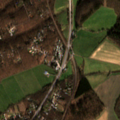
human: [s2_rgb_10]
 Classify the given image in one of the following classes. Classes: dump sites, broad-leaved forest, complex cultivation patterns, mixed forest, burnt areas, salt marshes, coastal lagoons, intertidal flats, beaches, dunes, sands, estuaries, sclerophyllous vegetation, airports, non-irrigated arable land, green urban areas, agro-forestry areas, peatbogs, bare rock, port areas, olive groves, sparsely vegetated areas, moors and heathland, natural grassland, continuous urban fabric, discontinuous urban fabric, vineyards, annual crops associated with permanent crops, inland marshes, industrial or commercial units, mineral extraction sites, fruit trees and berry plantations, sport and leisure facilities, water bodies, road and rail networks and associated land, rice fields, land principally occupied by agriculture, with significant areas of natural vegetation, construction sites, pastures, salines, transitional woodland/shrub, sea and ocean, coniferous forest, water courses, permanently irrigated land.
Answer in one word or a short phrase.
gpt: discontinuous urban fabric, non-irrigated arable land, pastures, broad-leaved forest